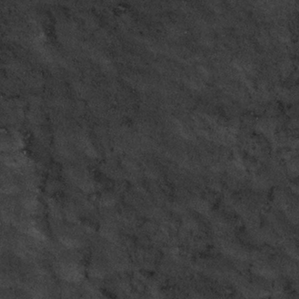
Label: frost